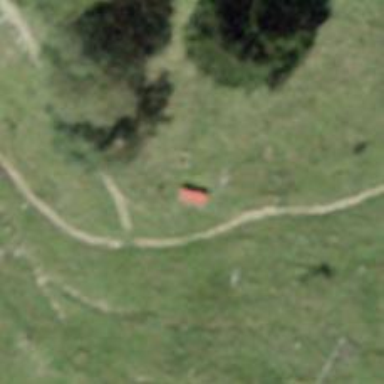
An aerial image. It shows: Red bench.